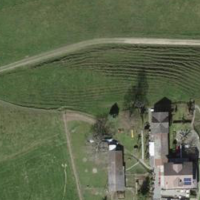
EUNIS habitat code: 25
Species observed at this site:
Plantago major